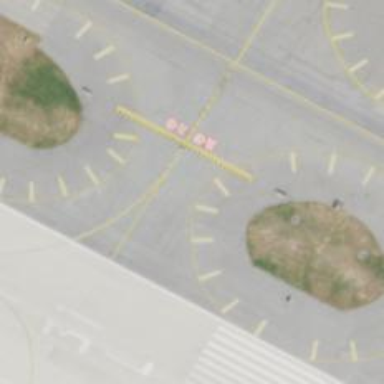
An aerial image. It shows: Image of taxiway at airport.